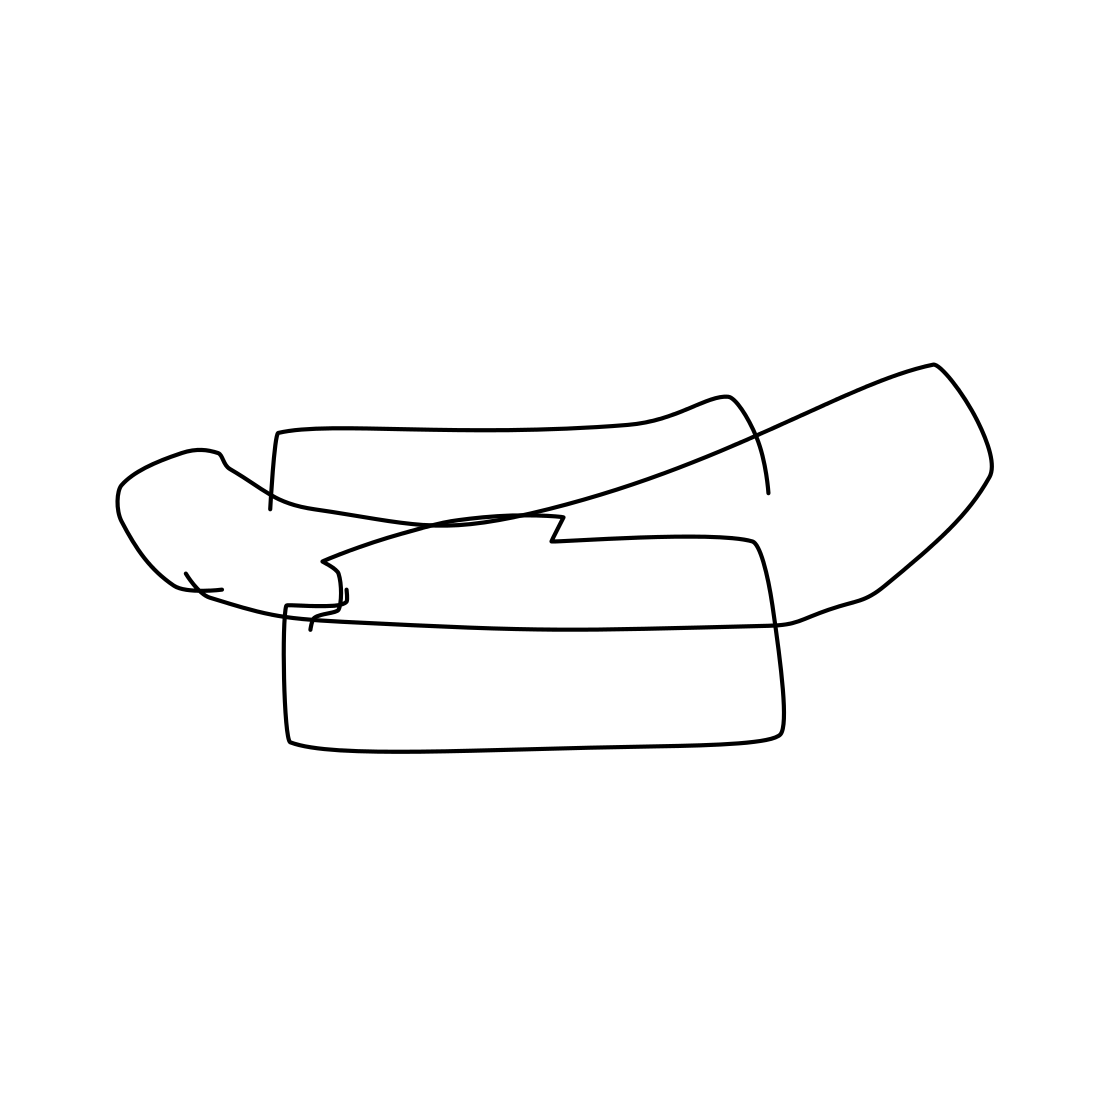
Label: hot-dog